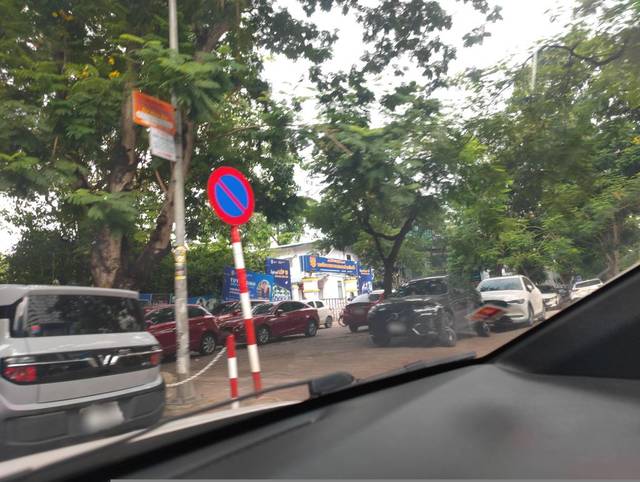
Region: Vietnam
Coordinates: 21.009, 105.802